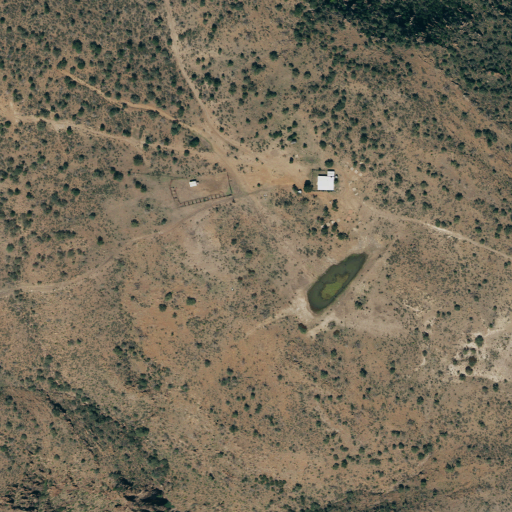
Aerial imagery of mountain in Texas named Forbidden Mountain containing shrub, grassland, deciduous forest, evergreen forest, and medium intensity development